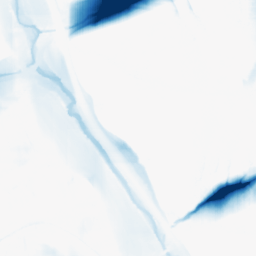
Category: morphological
Decomposition family: morphological_square
Decomposition parameters: operation: closing
size: 50
Upsampling method: cubic_mitchell
Upsampling parameters: scale: 4
Upsampling scale: 4